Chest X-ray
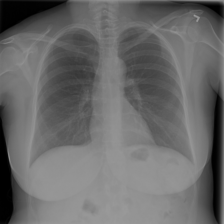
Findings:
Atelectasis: negative
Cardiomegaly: negative
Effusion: negative
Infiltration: negative
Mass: negative
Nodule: negative
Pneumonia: negative
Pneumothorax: negative
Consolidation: negative
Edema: negative
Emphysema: negative
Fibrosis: negative
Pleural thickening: negative
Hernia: negative